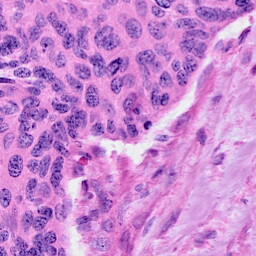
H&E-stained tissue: Cervix